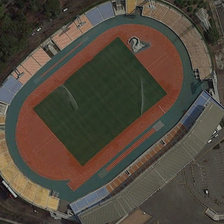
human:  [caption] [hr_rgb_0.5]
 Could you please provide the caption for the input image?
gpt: the bird's nest stadium is surrounded by vegetation regularly .

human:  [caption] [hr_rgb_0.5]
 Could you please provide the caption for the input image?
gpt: a playground is in a stadium with a parking lot .

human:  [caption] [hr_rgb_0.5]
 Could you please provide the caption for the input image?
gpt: red and green football fields are in the middle of the stadium .

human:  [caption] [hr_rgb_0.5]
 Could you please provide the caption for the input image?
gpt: a playground is in a stadium with a parking lot .

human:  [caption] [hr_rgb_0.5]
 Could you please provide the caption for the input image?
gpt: the bird's nest stadium is surrounded by vegetation regularly .